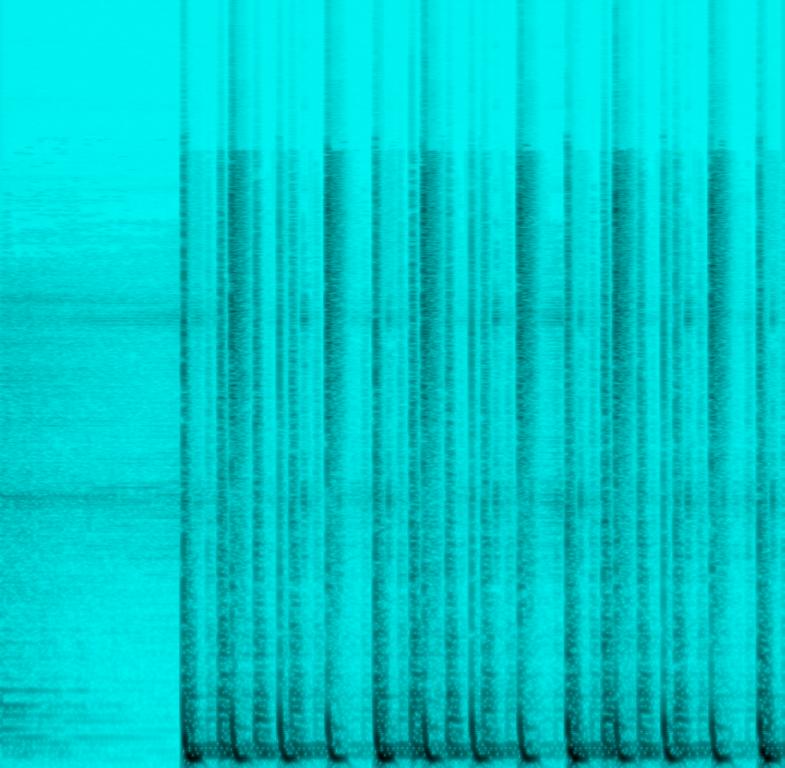
This  is a deep tech house song with a simple beat, and  simple bassline that consists of one note. There aren't any melodic components to the song besides the one bass note that is played with the same repeated rhythm.